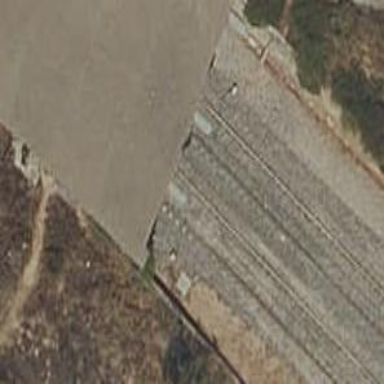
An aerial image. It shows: Railway tunnel with overhead electrified contact lines.